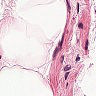
Metastatic tissue present: no